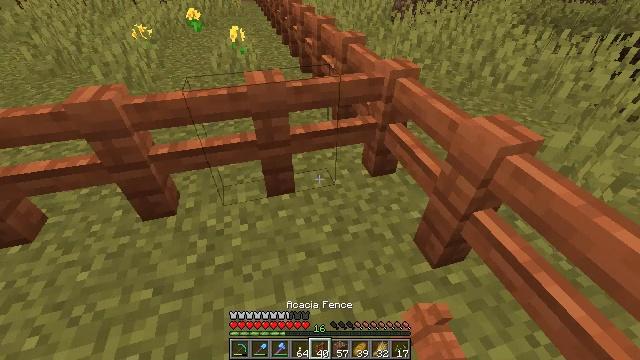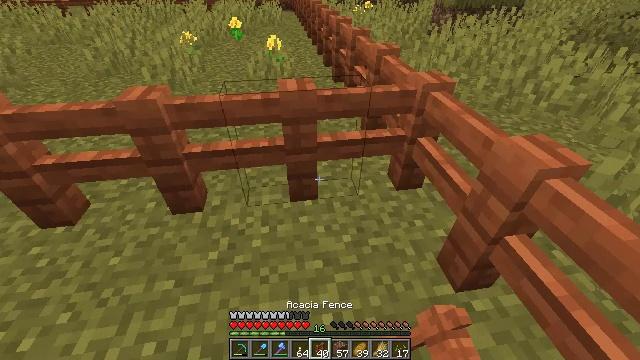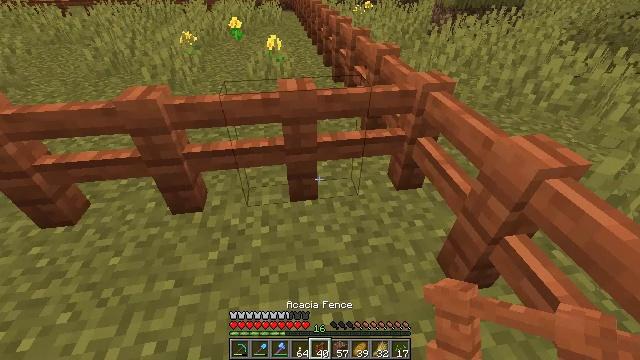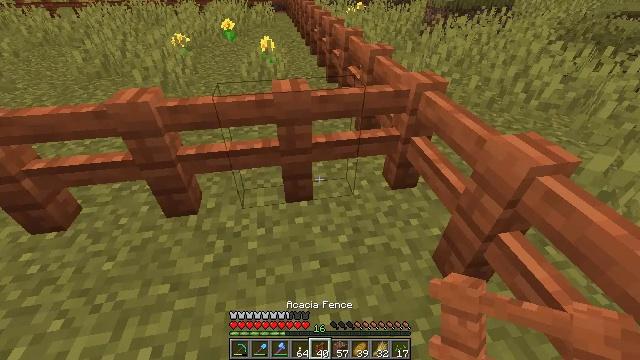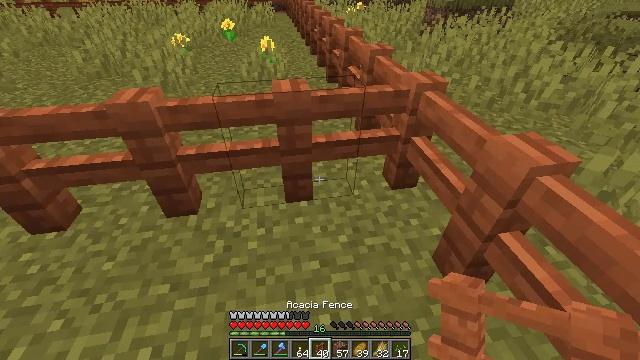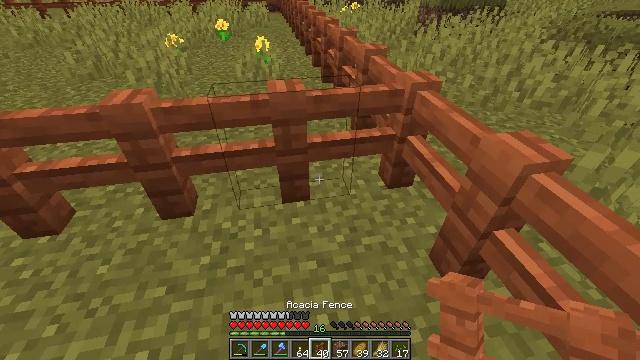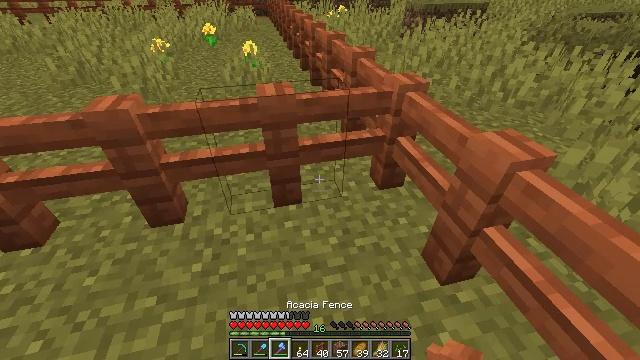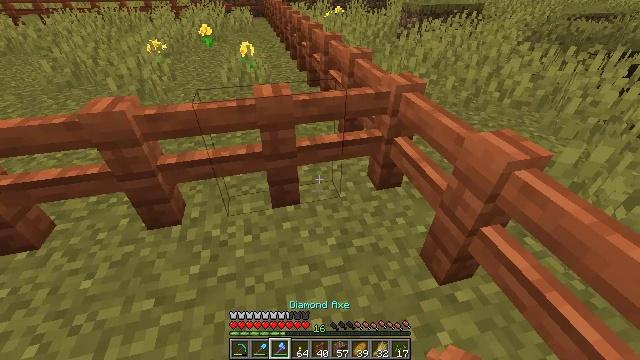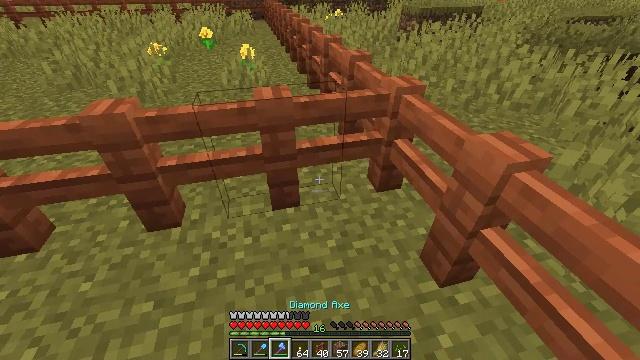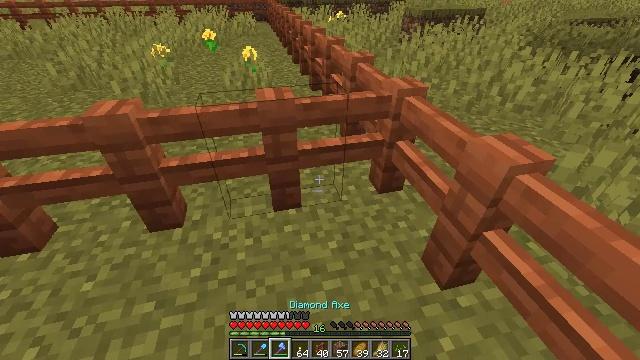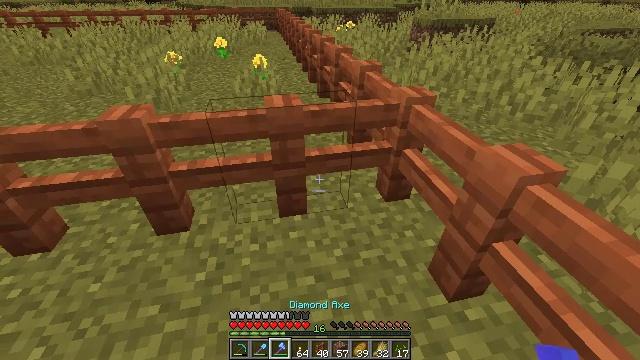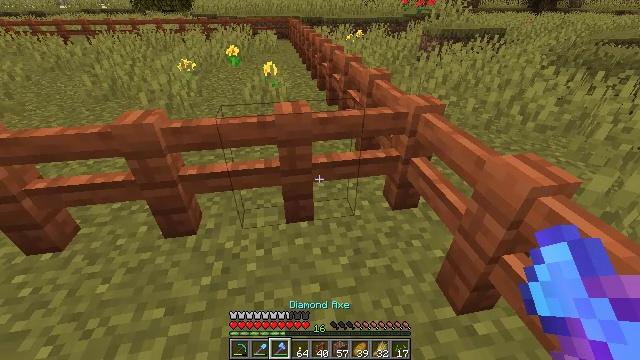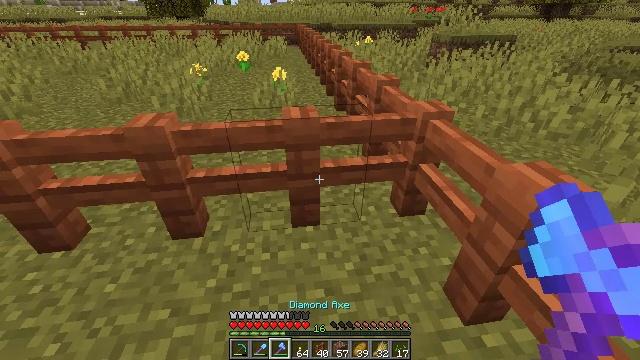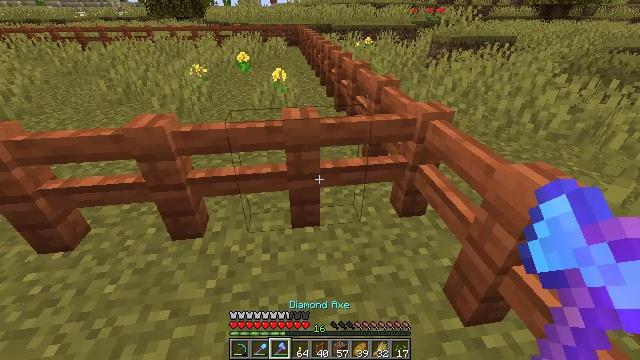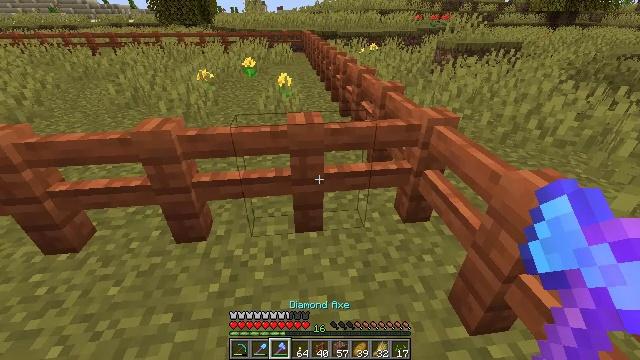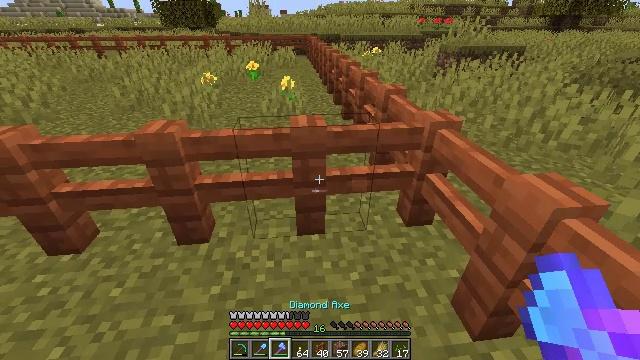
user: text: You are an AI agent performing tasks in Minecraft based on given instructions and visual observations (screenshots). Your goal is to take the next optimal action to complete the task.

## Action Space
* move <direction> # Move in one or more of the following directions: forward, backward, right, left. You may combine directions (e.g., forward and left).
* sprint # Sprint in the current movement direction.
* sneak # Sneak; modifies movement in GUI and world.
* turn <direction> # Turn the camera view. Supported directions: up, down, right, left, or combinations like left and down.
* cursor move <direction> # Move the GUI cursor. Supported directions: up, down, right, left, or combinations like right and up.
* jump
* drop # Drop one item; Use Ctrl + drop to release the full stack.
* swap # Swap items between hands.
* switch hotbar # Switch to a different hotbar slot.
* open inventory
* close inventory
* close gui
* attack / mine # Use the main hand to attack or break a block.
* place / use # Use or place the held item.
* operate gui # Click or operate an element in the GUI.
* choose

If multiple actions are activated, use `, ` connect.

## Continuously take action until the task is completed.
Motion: motion action
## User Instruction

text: Gather the acacia fence.
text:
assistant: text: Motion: turn left and up
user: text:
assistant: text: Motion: no_op
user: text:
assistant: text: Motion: turn right
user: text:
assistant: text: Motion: no_op
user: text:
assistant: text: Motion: turn right
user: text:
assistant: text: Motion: turn right, switch to hotbar 3
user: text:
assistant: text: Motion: switch to hotbar 3
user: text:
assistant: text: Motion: switch to hotbar 3
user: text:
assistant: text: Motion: no_op
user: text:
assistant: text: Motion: turn left and up
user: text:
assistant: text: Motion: turn left and up
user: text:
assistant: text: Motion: turn left and up
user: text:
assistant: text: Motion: no_op
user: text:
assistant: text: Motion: turn left and up
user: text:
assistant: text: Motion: attack / mine
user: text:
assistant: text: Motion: attack / mine
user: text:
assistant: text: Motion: attack / mine
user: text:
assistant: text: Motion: attack / mine
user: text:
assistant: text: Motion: attack / mine
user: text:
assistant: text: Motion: attack / mine
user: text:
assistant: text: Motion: attack / mine
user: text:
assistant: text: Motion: turn left, attack / mine
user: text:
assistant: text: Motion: turn left, attack / mine
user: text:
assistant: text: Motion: turn left, attack / mine
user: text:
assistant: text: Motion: turn left, attack / mine
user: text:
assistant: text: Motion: turn left, attack / mine
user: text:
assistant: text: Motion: turn left, attack / mine
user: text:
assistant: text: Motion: attack / mine
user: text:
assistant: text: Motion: attack / mine
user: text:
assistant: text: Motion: turn left, attack / mine